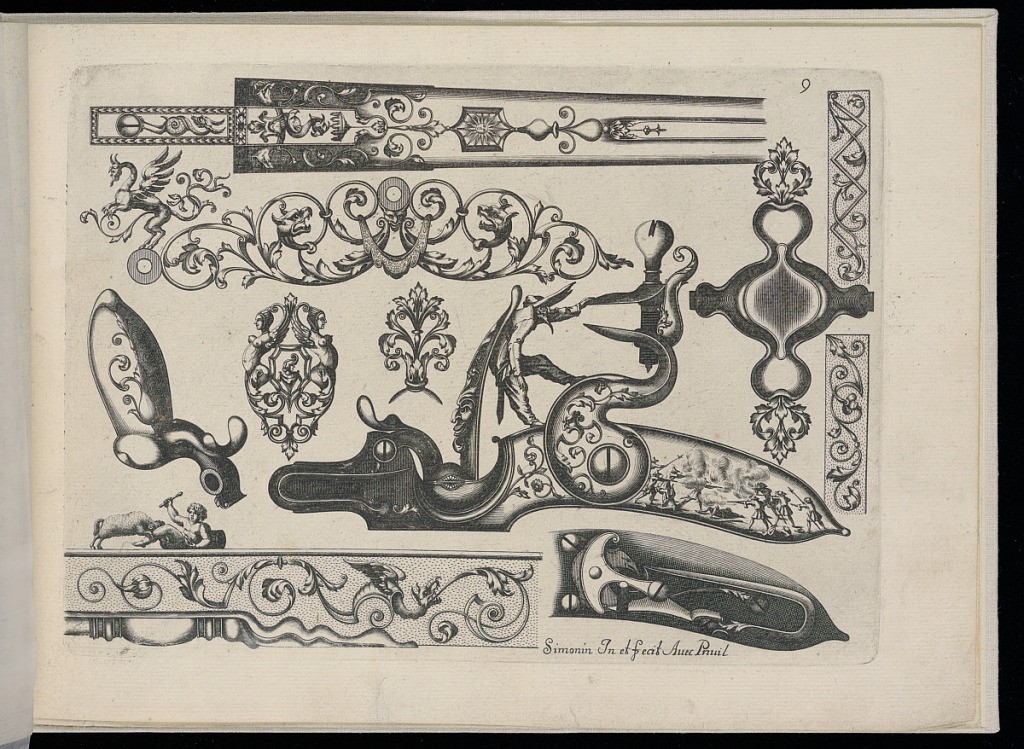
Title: Designs for Firearms Ornament and Fittings
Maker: Claude Simonin, French, ca. 1635 – 1721
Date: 1705
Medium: Engraving on laid paper
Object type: Print
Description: Plate nine from a pattern book with designs for firearm fittings and ornament featuring grotesque motifs, soldiers in battle, sphynx, putto and a ram, fantastical creatures, commedia dell'arte character, probably after Jacques Callot's Balli di Sfessania (Nancy, ca. 1622), foliate scrolls, scrolling leaves (rinceaux), fleurons, and rosettes. The plate is numbered and signed.